Field crop: maize
Growth stage: 2
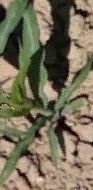
Species: maize